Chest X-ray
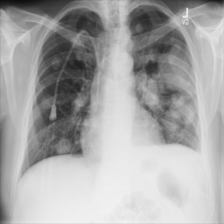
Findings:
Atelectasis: negative
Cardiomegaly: negative
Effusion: positive
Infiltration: negative
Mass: negative
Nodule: positive
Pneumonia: negative
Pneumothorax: negative
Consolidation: negative
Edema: negative
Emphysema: negative
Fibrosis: negative
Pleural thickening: negative
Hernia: negative